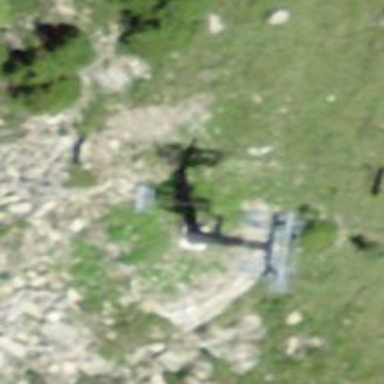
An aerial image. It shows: Pylon for aerialway.